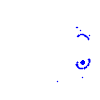
Particle: pion